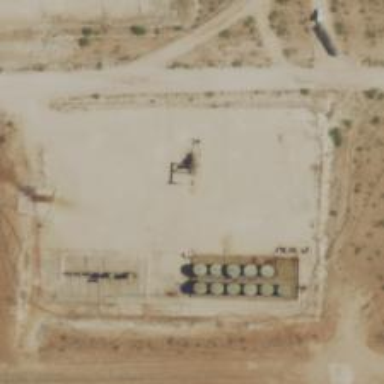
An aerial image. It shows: Petroleum well.